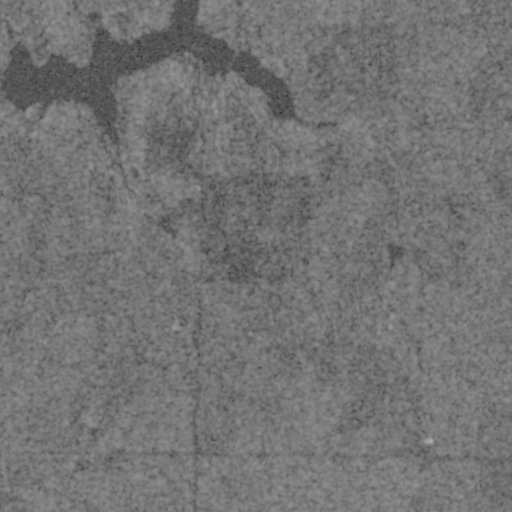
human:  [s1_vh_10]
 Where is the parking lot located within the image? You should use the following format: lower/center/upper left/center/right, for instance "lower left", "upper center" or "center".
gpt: The parking lot is located in the upper left of the image.
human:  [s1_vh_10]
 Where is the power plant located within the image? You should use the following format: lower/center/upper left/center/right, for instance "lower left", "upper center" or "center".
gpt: There is no power plant in the image.

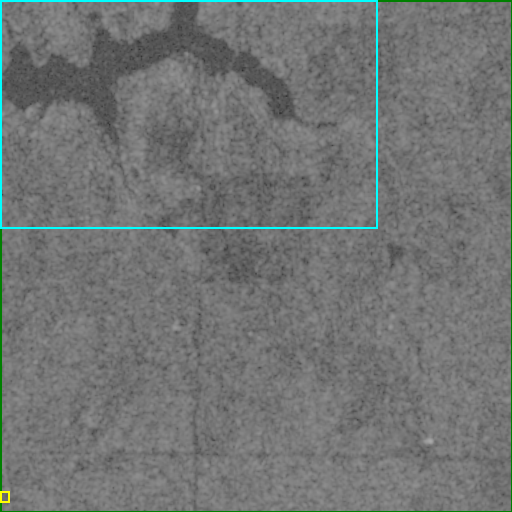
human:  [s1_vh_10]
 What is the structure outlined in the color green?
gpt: The structure outlined in green is a crop field.
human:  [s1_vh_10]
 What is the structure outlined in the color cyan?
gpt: The structure outlined in cyan is a park.
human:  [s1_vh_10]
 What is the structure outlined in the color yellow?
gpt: The structure outlined in yellow is a building.
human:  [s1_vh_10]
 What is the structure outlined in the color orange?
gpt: There is no orange outline.